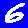
Digit: 6